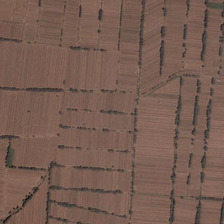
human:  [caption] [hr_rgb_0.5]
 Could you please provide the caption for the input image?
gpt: in this bare farmland rows of trees can be seen .

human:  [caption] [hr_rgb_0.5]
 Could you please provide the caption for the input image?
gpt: lines of trees divided the striped brown farmland into some squares .

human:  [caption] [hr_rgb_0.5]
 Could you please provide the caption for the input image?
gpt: a farmland which looks like the wooden floor is divided by the baulk .

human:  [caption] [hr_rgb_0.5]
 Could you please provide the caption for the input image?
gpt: a farmland which looks like the wooden floor is divided by the baulk .

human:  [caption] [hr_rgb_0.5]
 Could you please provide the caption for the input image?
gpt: some pieces of farmlands are together .